Question: I'm sure there's a very, very simple solution here but I just can't seem to figure it out. I have a horizontal scrolling UICollectionView with section headers. I want the section header text to be written vertically as so:

I know it has something to do with rotating the context, but despite reading through the documentation and reading similar posts on here, I can't seem to quite grasp this one. This is what I have so far:
'''
- (void)drawTitle
{
CGRect titleRect = self.bounds;
NSMutableParagraphStyle *paragraphStyle = [[NSMutableParagraphStyle alloc]init];
paragraphStyle.alignment = NSTextAlignmentCenter;
UIFont *cellFont = [UIFont fontWithName: DEFAULT_FONT size: self.bounds.size.width * FONT_WIDTH_FACTOR];
NSAttributedString *cellText = [[NSAttributedString alloc] initWithString: self.title attributes: @{ NSParagraphStyleAttributeName : paragraphStyle, NSFontAttributeName : cellFont, NSForegroundColorAttributeName : [UIColor whiteColor] }];
[cellText drawInRect: titleRect];
// Rotation code???
}
'''
I'd really appreciate the help on this, as simple as I'm sure it is. I'm just clearly missing something here. Thank you very much, in advance.
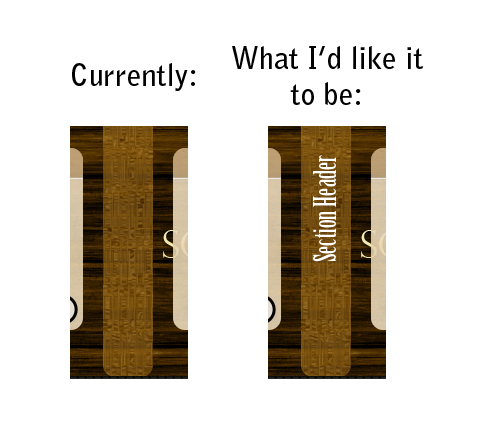
Answer: Here's a diagram of your graphics context, if you draw the text the way you're doing now:
<URL>
We need to do two things. We need to rotate the coordinate system so that the text is drawn vertically, and we need to move the coordinate system (or the text rectangle) so that the rotated text rectangle exactly overlaps the (unrotated) 'self.bounds' rectangle.
We can't transform the coordinate system at all using UIKit functions. We have to go down to the Core Graphics (aka Quartz) level. So first, we get a reference to the graphics context and save its state:
'''
CGContextRef gc = UIGraphicsGetCurrentContext();
CGContextSaveGState(gc); {
'''
Now we can transform the coordinate system. First we'll "translate" (move) the origin to the bottom left corner of the bounds rectangle:
'''
CGContextTranslateCTM(gc, 0, titleRect.size.height);
'''
At this point, if we draw the string, the graphics context will look like this:
<URL>
So now we'll rotate the coordinate system by a right angle:
'''
CGContextRotateCTM(gc, -M_PI_2);
'''
It's possible I have the sign of the angle wrong. If nothing shows up, try removing the '-' sign.
Now if we draw the string, the graphics context will look like this:
<URL>
Note that in the rectangle we pass to 'drawInRect:', the 'width' is always a distance along the x axis, and now the x axis is vertical. So we want the text rectangle to be as wide as the view's height, and we want the text rectangle to be as tall as the view's width. Thus:
'''
[cellText drawInRect:CGRectMake(0, 0, titleRect.size.height, titleRect.size.width)];
'''
And we're all done, so we restore the graphics context's state:
'''
} CGContextRestoreGState(gc);
'''
All together:
'''
CGContextRef gc = UIGraphicsGetCurrentContext();
CGContextSaveGState(gc); {
CGContextTranslateCTM(gc, 0, titleRect.size.height);
CGContextRotateCTM(gc, -M_PI_2);
[cellText drawInRect:CGRectMake(0, 0, titleRect.size.height, titleRect.size.width)];
} CGContextRestoreGState(gc);
'''